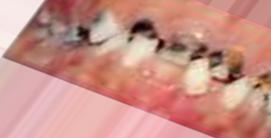
Condition: Caries